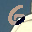
Label: 6